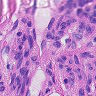
Metastatic tissue present: yes